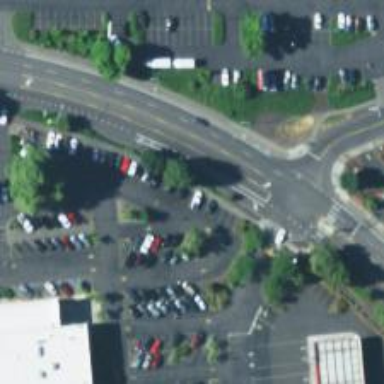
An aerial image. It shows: Parking space.